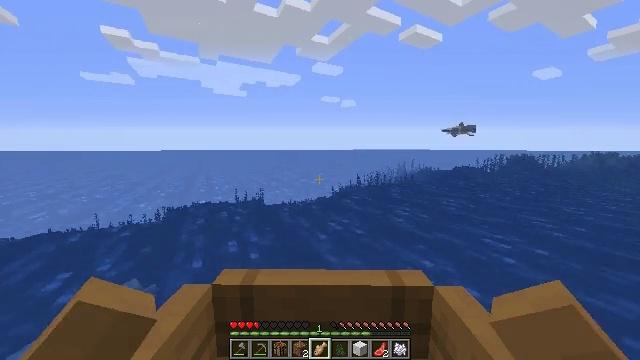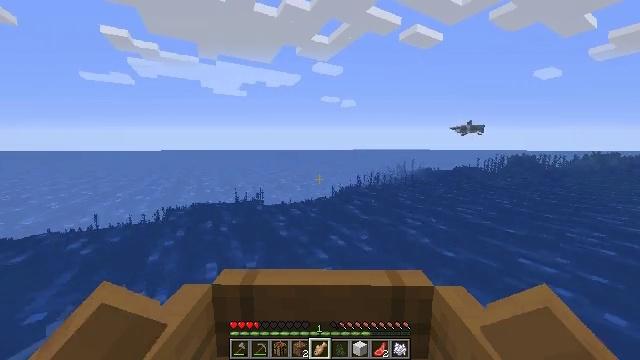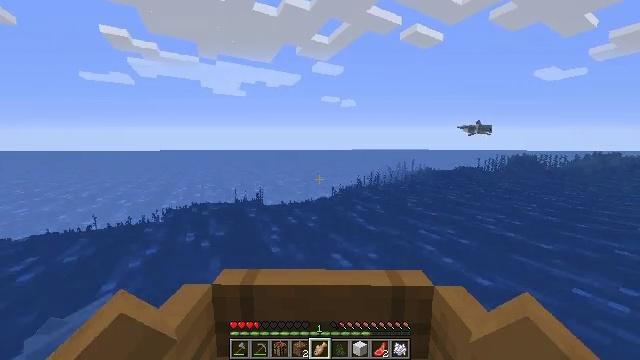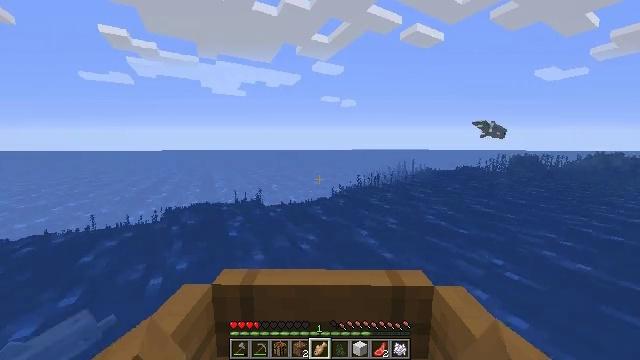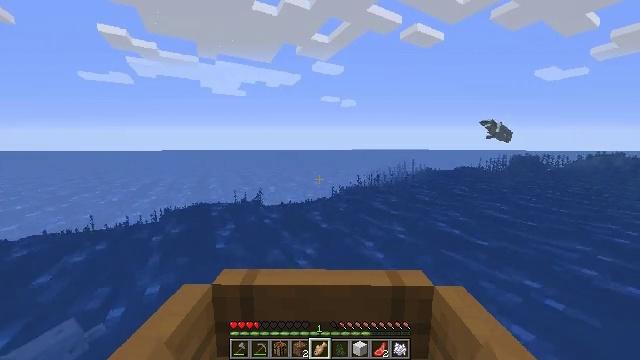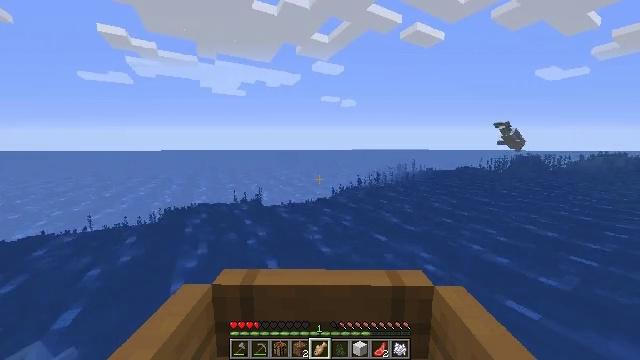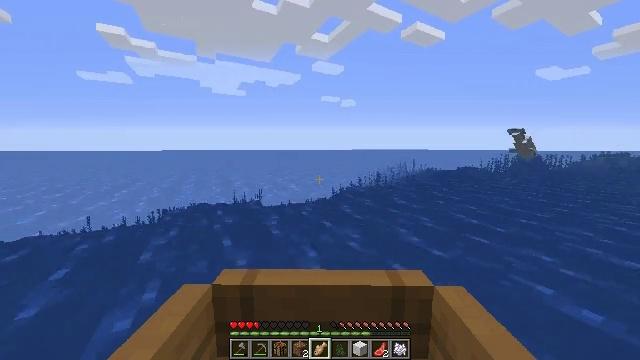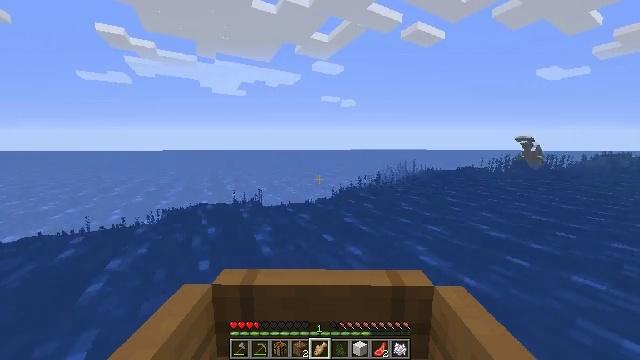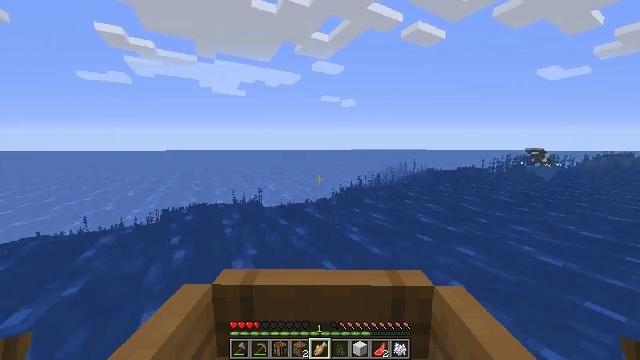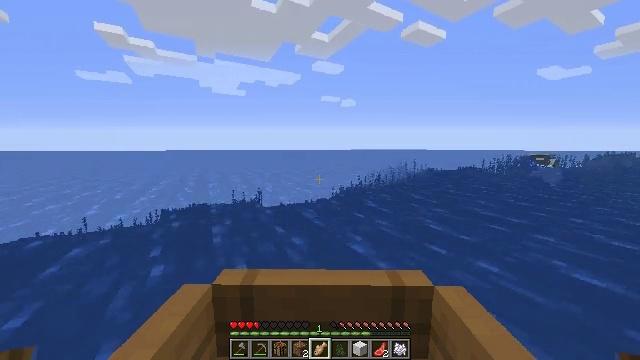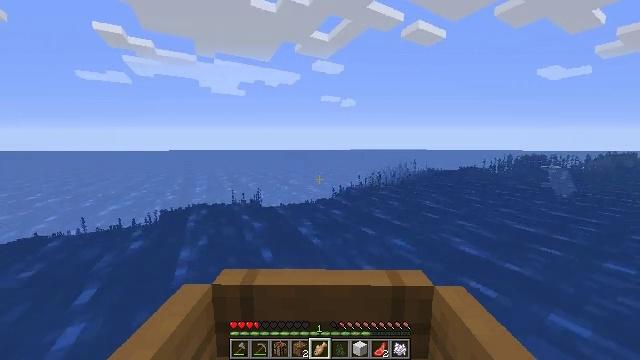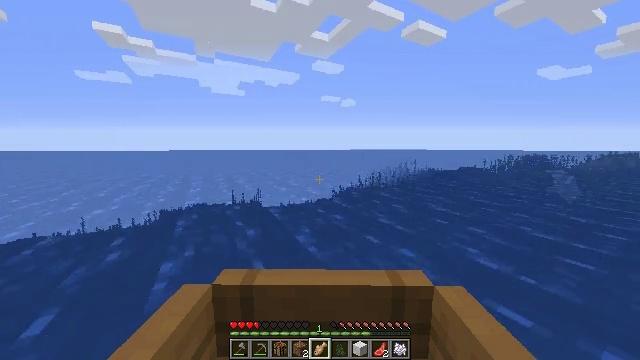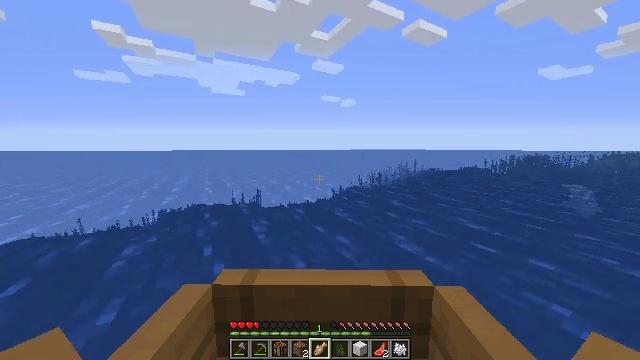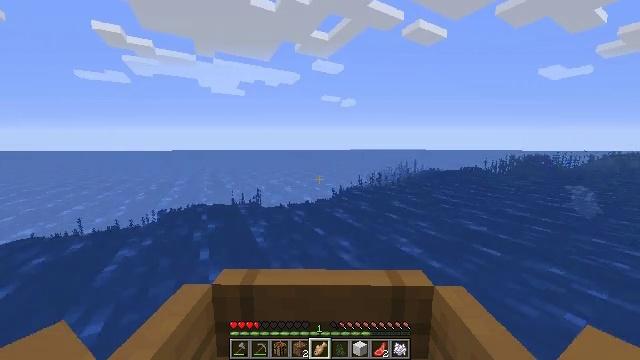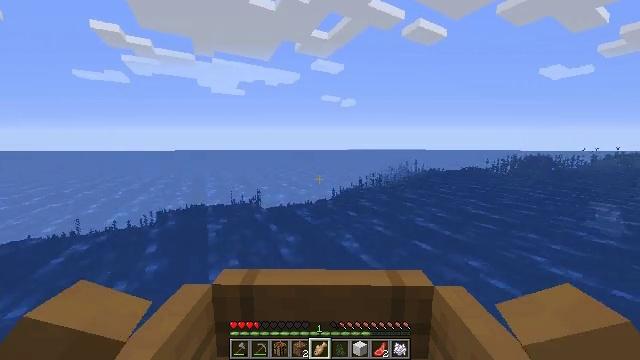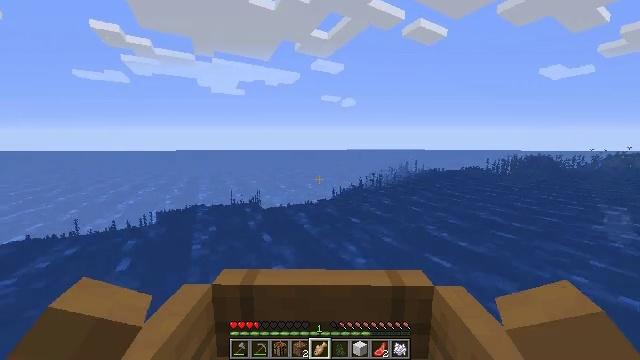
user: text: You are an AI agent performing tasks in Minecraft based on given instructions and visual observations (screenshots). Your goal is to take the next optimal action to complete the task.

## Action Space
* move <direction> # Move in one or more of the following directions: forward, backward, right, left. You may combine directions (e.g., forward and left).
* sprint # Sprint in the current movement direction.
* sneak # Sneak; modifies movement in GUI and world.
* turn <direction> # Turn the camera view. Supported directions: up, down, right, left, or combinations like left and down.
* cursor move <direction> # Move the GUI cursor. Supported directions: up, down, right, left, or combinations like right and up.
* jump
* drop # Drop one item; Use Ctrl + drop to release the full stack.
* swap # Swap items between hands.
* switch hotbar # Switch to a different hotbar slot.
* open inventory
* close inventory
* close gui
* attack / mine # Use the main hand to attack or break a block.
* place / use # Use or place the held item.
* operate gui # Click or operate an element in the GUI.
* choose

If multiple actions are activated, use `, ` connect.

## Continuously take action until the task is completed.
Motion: motion action
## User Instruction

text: Drop a cod.
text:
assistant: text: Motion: move forward
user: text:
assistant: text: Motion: move forward
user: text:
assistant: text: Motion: move forward
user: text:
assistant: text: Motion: move forward
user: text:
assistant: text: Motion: move forward
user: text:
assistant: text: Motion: move forward
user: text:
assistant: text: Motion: move forward
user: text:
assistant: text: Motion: move forward
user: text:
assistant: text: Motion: move forward
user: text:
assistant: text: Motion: move forward
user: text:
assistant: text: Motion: move forward
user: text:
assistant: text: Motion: move forward
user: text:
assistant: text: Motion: move forward
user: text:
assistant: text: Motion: move forward
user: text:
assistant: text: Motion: move forward
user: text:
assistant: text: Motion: move forward
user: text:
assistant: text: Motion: move forward
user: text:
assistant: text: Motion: move forward
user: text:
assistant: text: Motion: move forward
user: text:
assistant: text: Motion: move forward
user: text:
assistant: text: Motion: move forward
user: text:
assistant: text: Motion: move forward
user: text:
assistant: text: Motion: move forward
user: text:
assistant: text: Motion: move forward
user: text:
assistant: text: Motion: move forward
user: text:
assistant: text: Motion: move forward
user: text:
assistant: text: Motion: move forward
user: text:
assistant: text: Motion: move forward
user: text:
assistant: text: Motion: move forward
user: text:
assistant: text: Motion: move forward